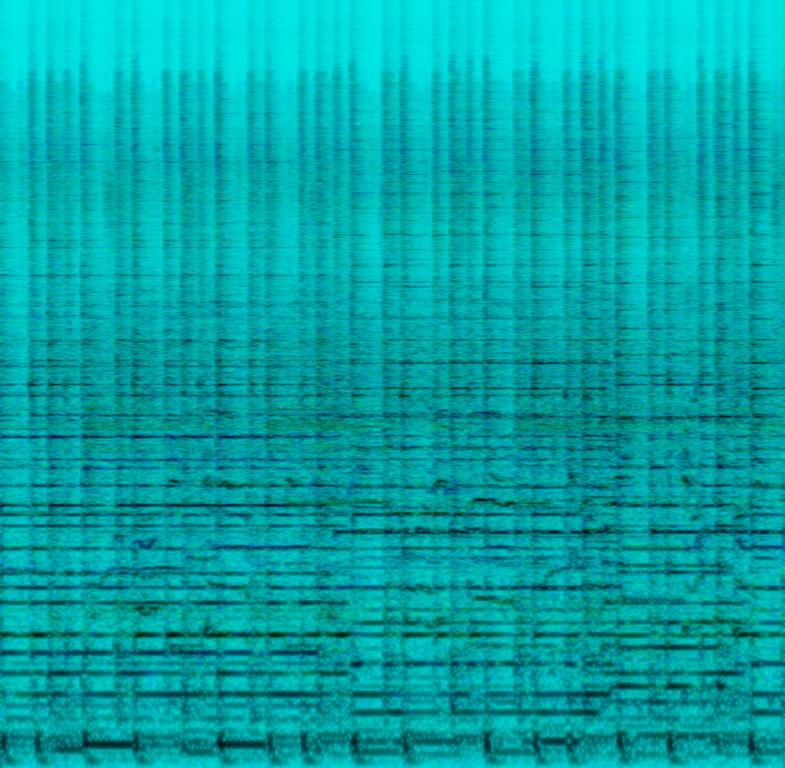
The low quality recording features a cover of a rock song that consists of acoustic sitar chord progression played so loudly that the male vocal is inaudible. The recording is noisy, but it sounds happy and fun.